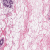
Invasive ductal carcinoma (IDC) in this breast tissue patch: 0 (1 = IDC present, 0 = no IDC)